Question: I'm new to Java servlets and stuff. I run Eclipse Luna SR2 (for Java EE) and configured my project to use tomcat 8 as a server (on Linux Mint 17.1, if it helps).
I created a new project from File -> New -> Dynamic Web Project.
While adding the tomcat 8 server I did not change any of the default params except specifying the tomcat root directory.
Then I imported the servlet-api.jar file (from tomcat/lib directory).
I have one class file in my project which does not have any errors. So when I run tomcat from within Eclipse I get 'The requested resource is not available.'. I know this is very common error and I'd be happy to give the required information.
Here is the class file -
'''
package ch1;
import java.io.IOException;
import java.io.PrintWriter;
import javax.servlet.http.HttpServletRequest;
import javax.servlet.http.HttpServletResponse;
public class serv1 {
public void doGet(HttpServletRequest request,
HttpServletResponse response)
throws IOException {
PrintWriter out = response.getWriter();
java.util.Date today = new java.util.Date();
out.println("<html>" +
"<body>" +
"<h1 align=center>HF's Chapter1 Servlet</h1>" +
"<br>" + today + "</body>" + "</html>");
}
}
'''
This is the directory structure of my project -
'''
.
|-- build
| '-- classes
| '-- ch1
| '-- serv1.class
|-- .classpath
|-- .project
|-- .settings
| |-- .jsdtscope
| |-- org.eclipse.jdt.core.prefs
| |-- org.eclipse.wst.common.component
| |-- org.eclipse.wst.common.project.facet.core.xml
| |-- org.eclipse.wst.jsdt.ui.superType.container
| '-- org.eclipse.wst.jsdt.ui.superType.name
|-- src
| '-- ch1
| '-- serv1.java
'-- WebContent
|-- META-INF
| '-- MANIFEST.MF
'-- WEB-INF
'-- lib
'''
EDIT: Here's a screenshot -

Can anyone help me as to where I got it wrong?
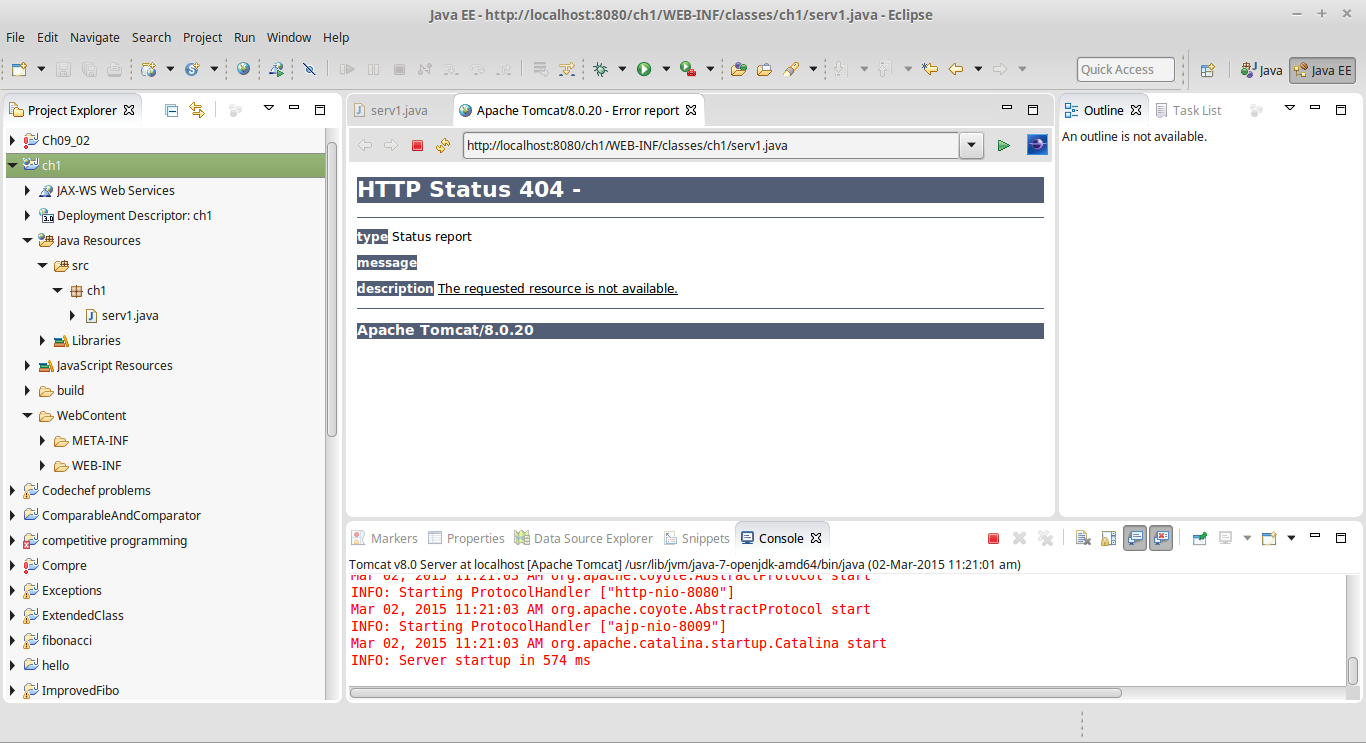
Answer: You need put web.xml file in WEB-INF directory. Tomcat doesn't know anything about your servlet without mapping from web.xml file
'''
<?xml version="1.0" encoding="UTF-8"?>
<web-app xmlns="http://java.sun.com/xml/ns/j2ee" xmlns:xsi="http://www.w3.org/2001/XMLSchema-instance" xsi:schemaLocation="http://java.sun.com/xml/ns/j2ee http://java.sun.com/xml/ns/j2ee/web-app_2_4.xsd" version="2.4">
<!-- Name the application -->
<display-name>ch1</display-name>
<description>An example application which is used to play with some of the features of Tomcat</description>
<!-- ========================================================== -->
<!-- Servlets -->
<!-- ========================================================== -->
<!-- Simple Servlet, provide a name, class, description and map to URL /servlet/SimpleServlet -->
<servlet>
<servlet-name>Simple</servlet-name>
<servlet-class>ch1.serv1</servlet-class>
<description>This is a simple Hello World servlet</description>
</servlet>
<servlet-mapping>
<servlet-name>Simple</servlet-name>
<url-pattern>/*</url-pattern>
</servlet-mapping>
<welcome-file-list>
<welcome-file>index.html</welcome-file>
</welcome-file-list>
</web-app>
'''
Put in
'''
<servlet-class>ch1.serv1</servlet-class>
'''
full class name with package name
Also you need extend your class from HttpServlet and then override #doGet() method.
Then try get your page by url <URL>